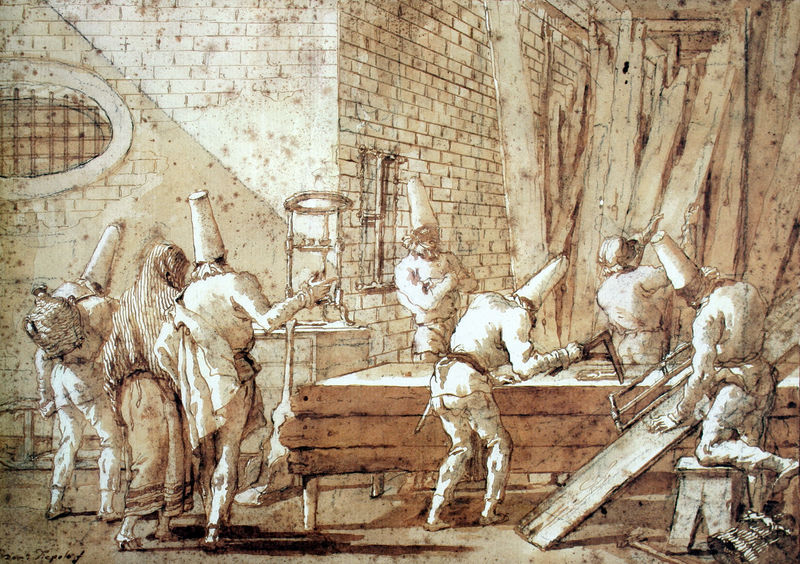
Titel: Der Zimmermannsladen (Pulcinella)
Künstler: Giovanni Domenico Tiepolo
Standort: London
Institution: Sir Brinsley Ford
Schlagwörter: dunkel, gemälde, schatten, umhang, weiß, aquarell, menschen, ocker, braun, fenster, frau, grau, hell, holz, hut, hüte, kleid, licht, männer, raum, rücken, schwarz, skizze, tisch, zeichnung, zimmer, gürtel, haus, beige, rock, anzüge, bart, mütze, mützen, wand, bluse, kleidung, mensch, stehen, steine, vollbart, gilde, signatur, gitter, realismus, personen, person, renaissance, arbeit, oval, beine, spanien, taille, papier, schrank, schuhe, arbeiten, mauer, ziegel, backstein, latten, steinmauer, sigantur, hocker, schemel, sepia, arbeiter, planken, rotwein, kopftuch, gestreift, goya, korb, besen, bretter, wände, fugen, keller, tusche, irrenanstalt, rechteck, brett, druck, radierung, stich, knien, bäcker, kundin, genreszene, scheite, verschränkt, maserung, handwerk, handwerker, hobel, schreiner, säge, tischler, werkstatt, werkzeug, zimmerer, backsteinmauer, gefängnis, mauern, gitterfenster, hammer, sägen, zimmern, gefangene, kühl, absätze, pumps, rucksack, zuschauen, gravure, bock, weinflasche, bois, bau, presse, hölzern, schreinerei, maurer, winkel, zeicnung, zeichnug, zirkel, winkelmaß, astlöcher, tischlerei, werkbank, tiepolo, travail, geräte, meissel, korbflasche, freimaurer, stöckel, messen, sepiazeichnung, aquaracha, ouvriers, mauerfugen, divina comedia, planche, arbeitskleidung, pulcinella, backsteinwand, emsig, irrenhaus, leim, marquis de sade, overalls, pressen, trinkbehälter, weiße kleidung, winkeleisen, winkelmesser, zimmerleute, zusägen, frau mit kopftuch, scie, werkstattansicht